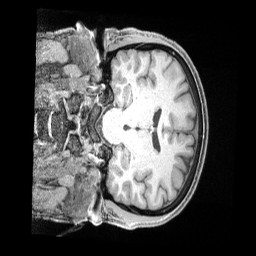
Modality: T1w
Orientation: coronal
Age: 39
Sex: male
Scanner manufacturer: siemens
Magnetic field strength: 3 T
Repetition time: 2 s
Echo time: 0.00211 s